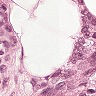
Metastatic tissue present: yes